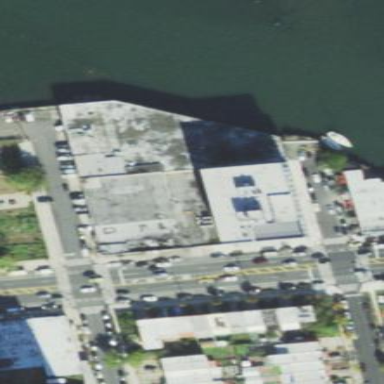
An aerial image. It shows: Office building.